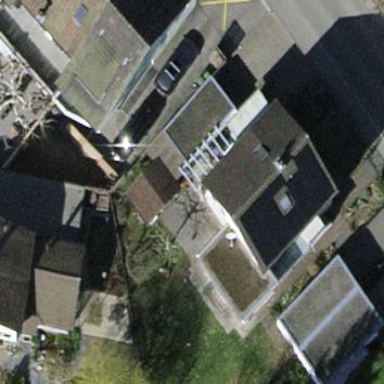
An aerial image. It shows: Detached building.